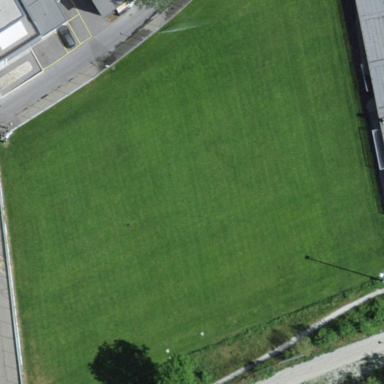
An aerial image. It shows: Soccer pitch for leisure land activities.